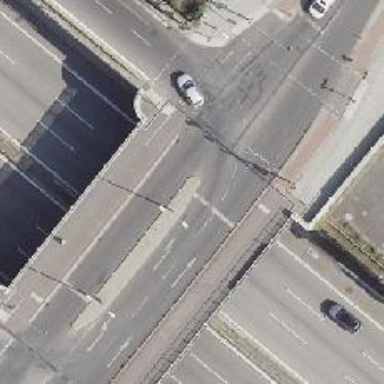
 crossing over beam bridge with separate sidewalks on both sides."